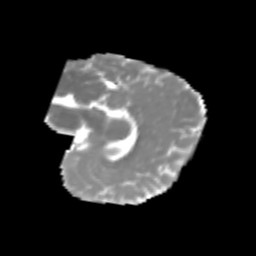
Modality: MD
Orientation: sagittal
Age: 7
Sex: female
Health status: healthy